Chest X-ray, PA view. Patient: 40 years old, sex F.
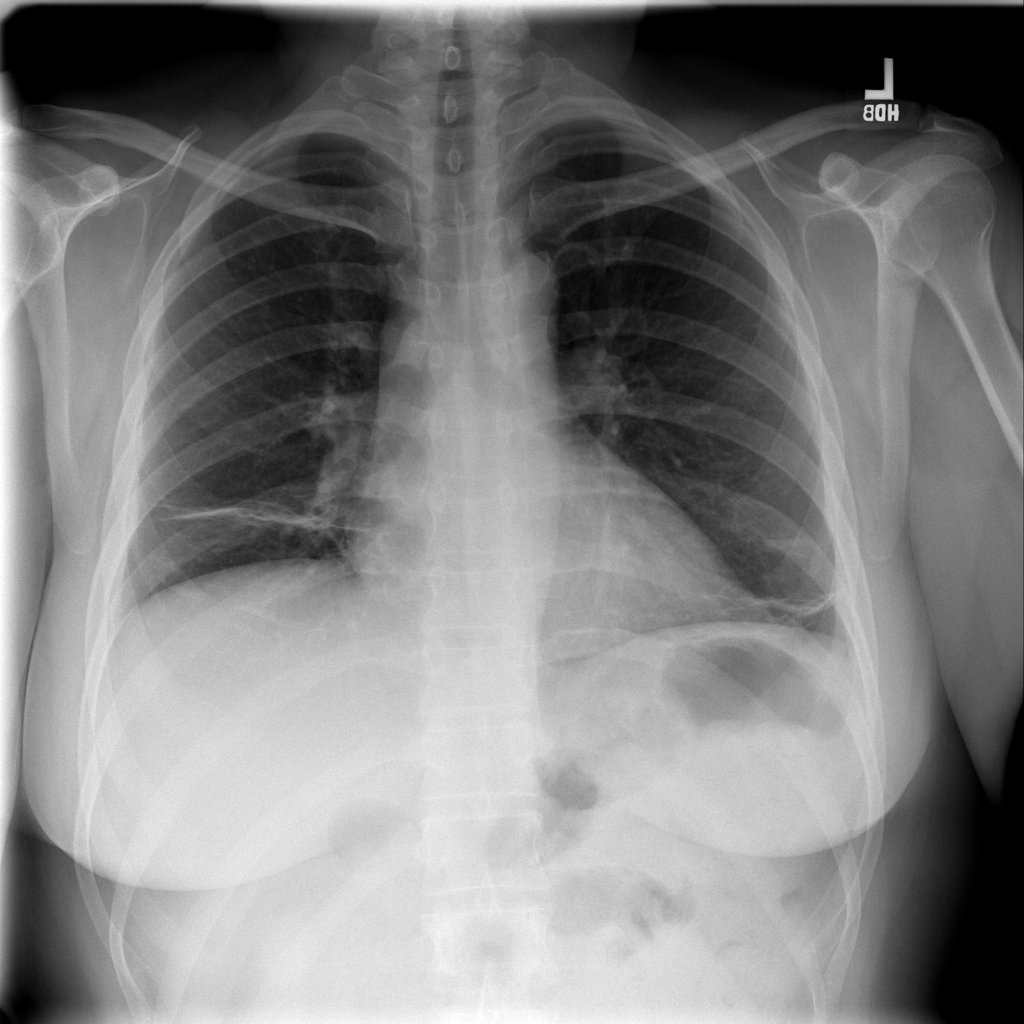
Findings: Atelectasis, Infiltration